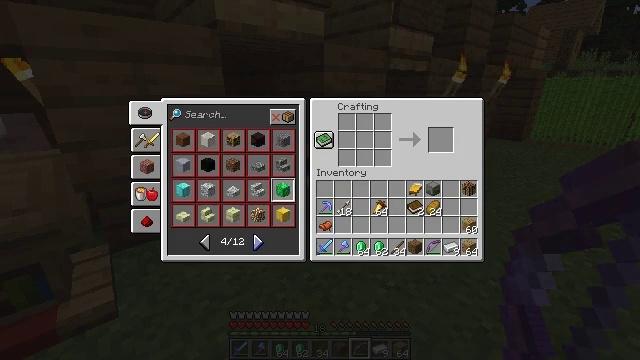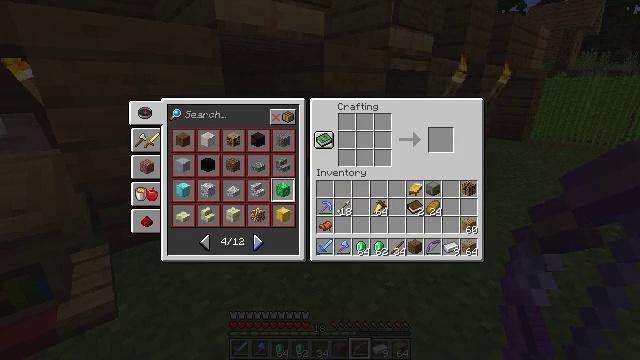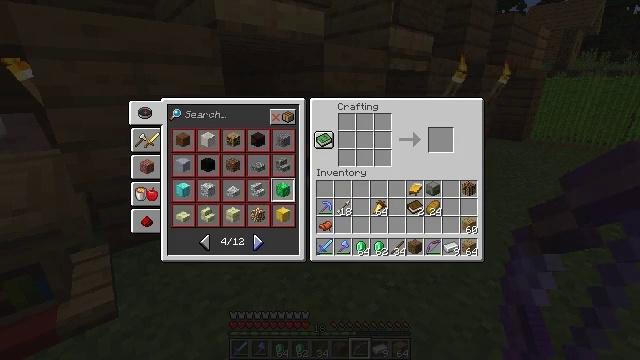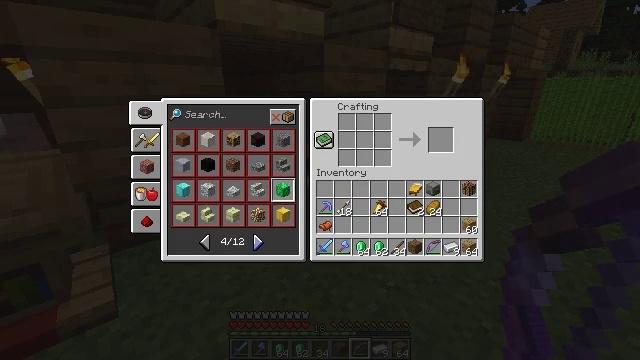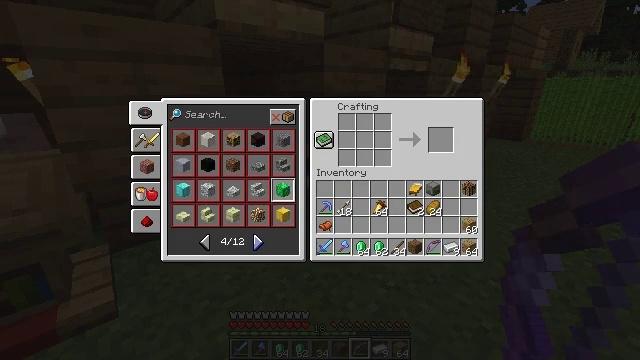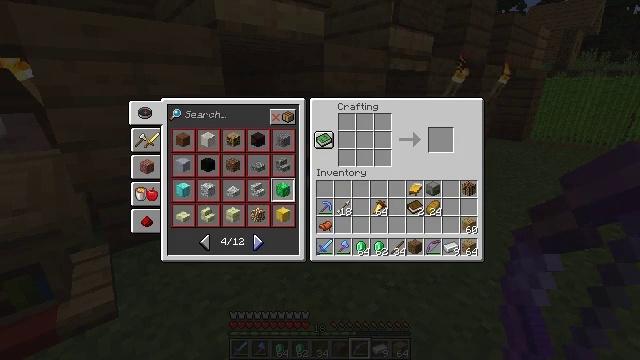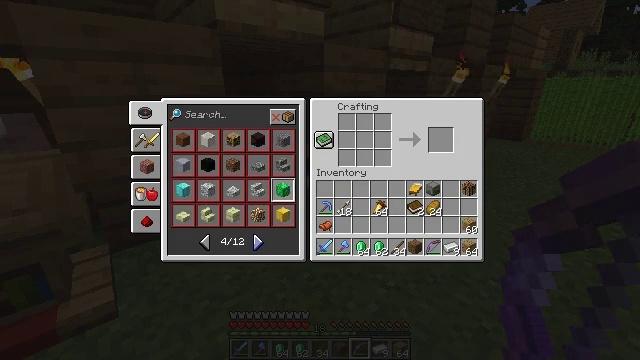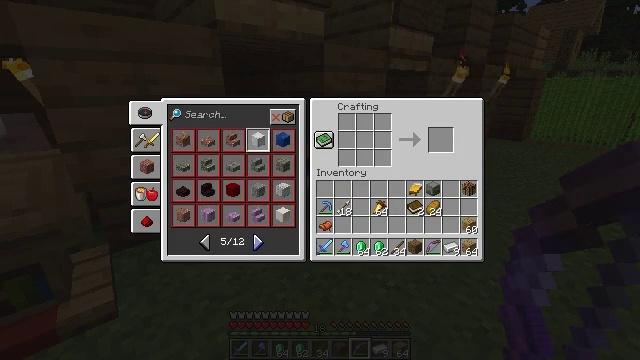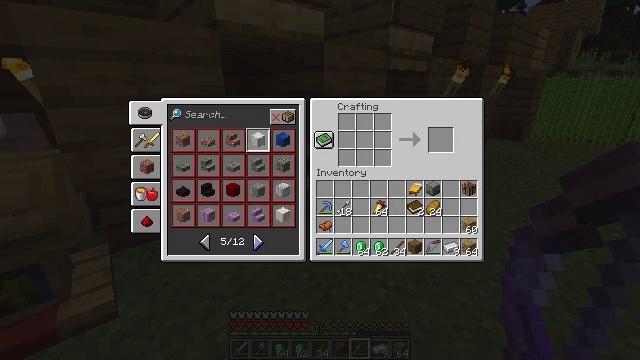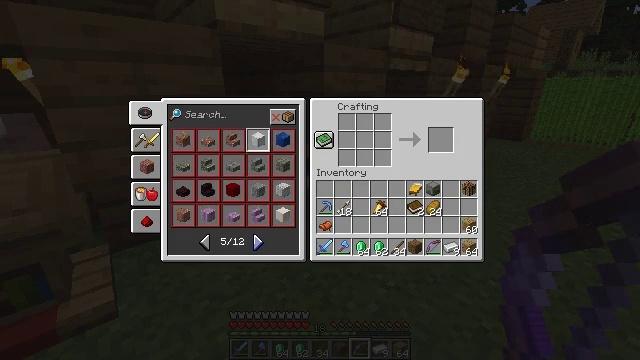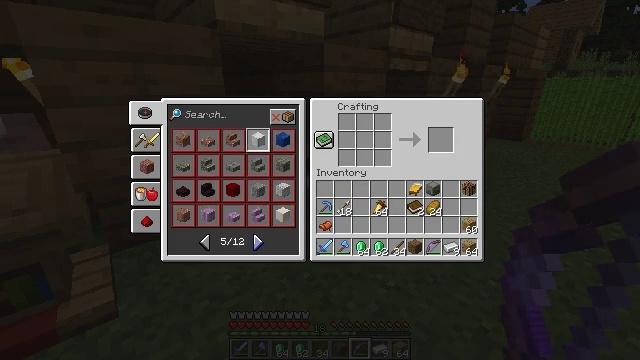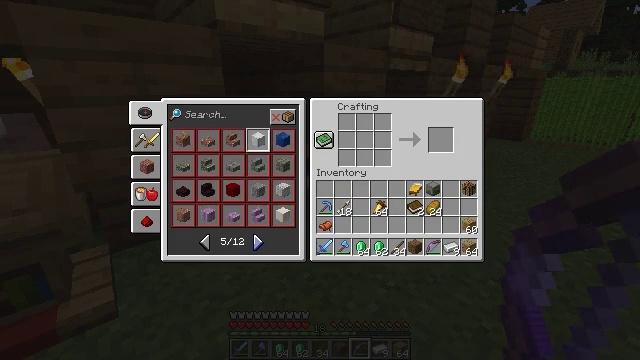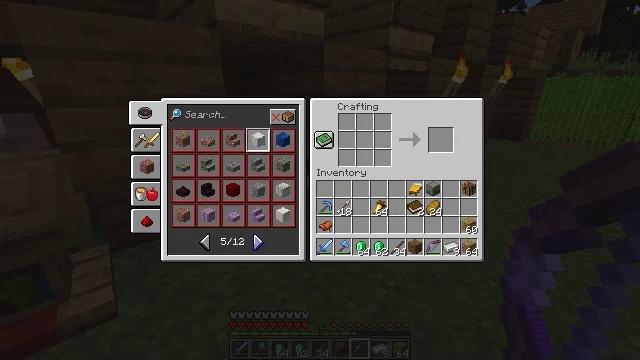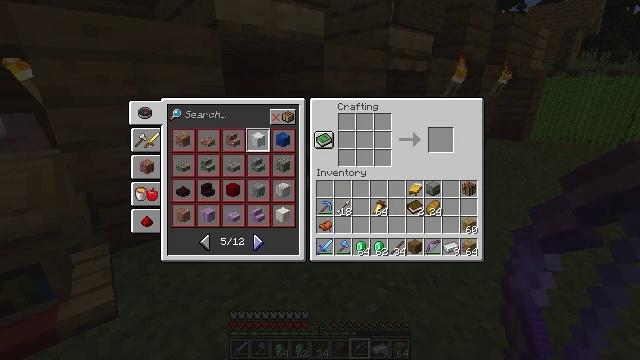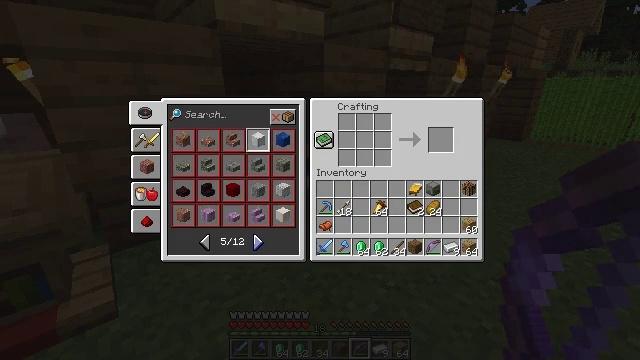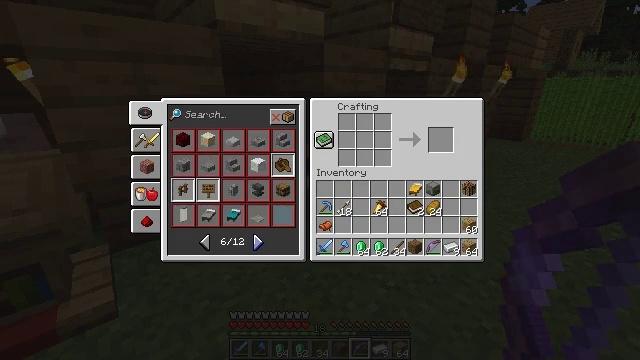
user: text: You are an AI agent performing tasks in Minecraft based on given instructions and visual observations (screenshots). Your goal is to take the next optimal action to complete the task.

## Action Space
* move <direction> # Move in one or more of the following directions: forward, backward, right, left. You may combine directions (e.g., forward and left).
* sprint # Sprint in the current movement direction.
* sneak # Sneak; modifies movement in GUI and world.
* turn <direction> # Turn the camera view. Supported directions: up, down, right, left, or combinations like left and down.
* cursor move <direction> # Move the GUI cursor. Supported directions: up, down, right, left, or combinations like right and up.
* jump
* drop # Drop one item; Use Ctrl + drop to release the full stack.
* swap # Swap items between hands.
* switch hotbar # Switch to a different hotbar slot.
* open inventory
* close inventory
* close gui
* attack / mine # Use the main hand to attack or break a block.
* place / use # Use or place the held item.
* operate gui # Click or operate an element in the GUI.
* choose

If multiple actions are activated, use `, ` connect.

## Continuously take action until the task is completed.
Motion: motion action
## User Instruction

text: Use oak planks to craft an oak sign.
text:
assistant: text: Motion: no_op
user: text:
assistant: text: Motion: no_op
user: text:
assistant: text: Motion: no_op
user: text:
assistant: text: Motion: no_op
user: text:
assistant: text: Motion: no_op
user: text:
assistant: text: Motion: no_op
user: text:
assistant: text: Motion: operate gui
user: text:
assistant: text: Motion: operate gui
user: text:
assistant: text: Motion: operate gui
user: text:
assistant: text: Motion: no_op
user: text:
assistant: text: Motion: no_op
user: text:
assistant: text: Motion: no_op
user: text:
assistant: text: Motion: no_op
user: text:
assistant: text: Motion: no_op
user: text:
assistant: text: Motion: operate gui
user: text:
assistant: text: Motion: operate gui
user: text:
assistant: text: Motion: operate gui
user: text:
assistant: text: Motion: no_op
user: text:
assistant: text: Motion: no_op
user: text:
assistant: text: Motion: no_op
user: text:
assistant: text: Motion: no_op
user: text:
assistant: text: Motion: operate gui
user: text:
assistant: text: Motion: operate gui
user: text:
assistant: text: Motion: operate gui
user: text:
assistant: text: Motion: operate gui
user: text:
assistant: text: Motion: no_op
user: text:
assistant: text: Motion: no_op
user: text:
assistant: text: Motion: cursor move left
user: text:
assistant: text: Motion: cursor move left
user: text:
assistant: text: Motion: no_op